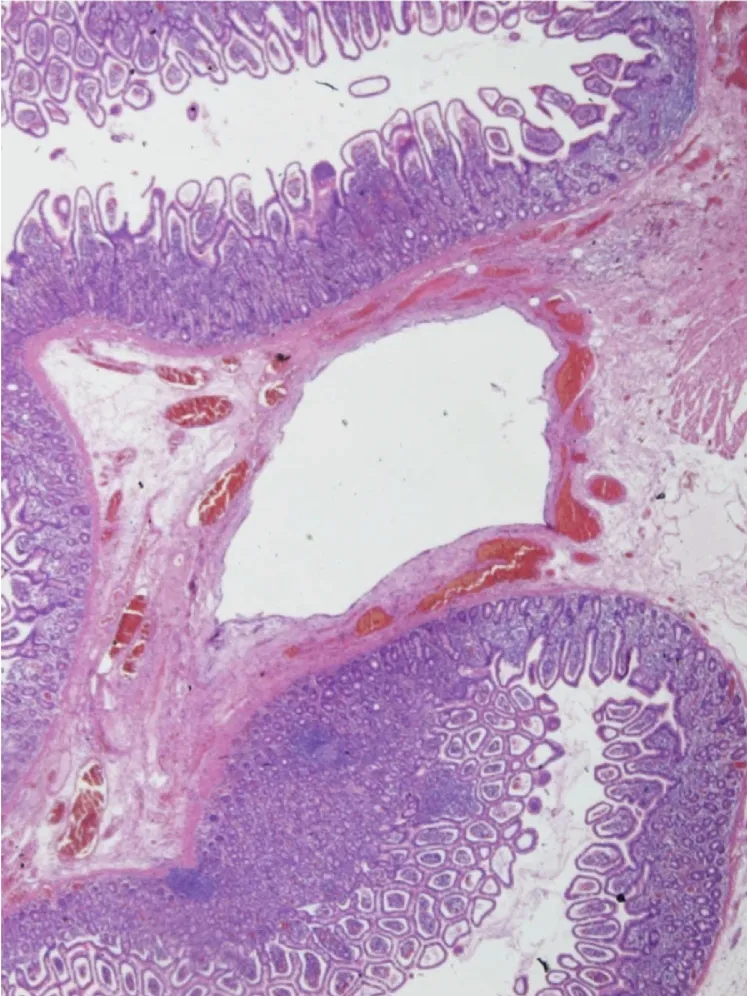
Low power view of submucosal cysts.
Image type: pathology (h&e)